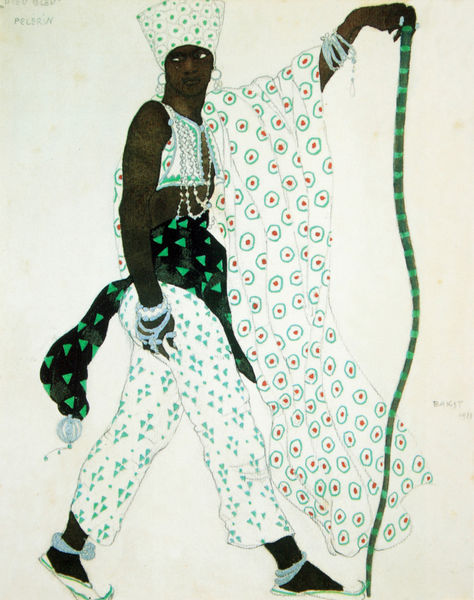
Titel: Kostümentwurf für einen Pilger im Ballett "Le Dieu Bleu"
Künstler: Léon Bakst
Institution: Thyssen-Bornemisza Collections
Schlagwörter: blau, gemälde, mann, umhang, grün, bunt, hut, weiss, gürtel, rot, tuch, muster, hemd, hose, kragen, mensch, bild, gewand, ohrringe, perlen, stock, schärpe, schuhe, kette, weste, künstler, ketten, kreise, schlange, armreif, sandale, afrikaner, schwarzer, turban, dreiecke, inder, wieß, schlangenbeschwörer, auffälliges muster, grünr kreise